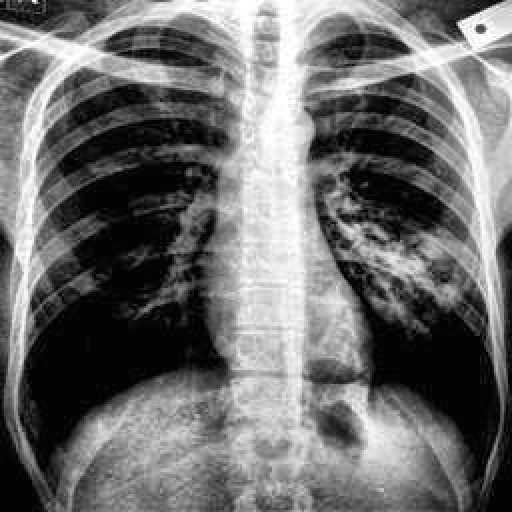
Finding: TUBERCULOSIS